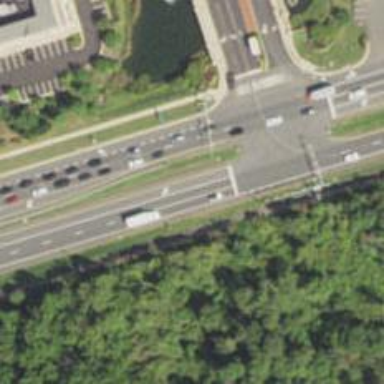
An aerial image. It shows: Trunk highway with expressway features.